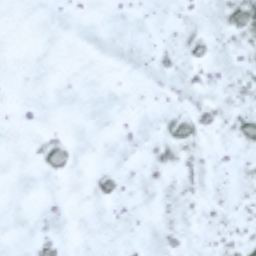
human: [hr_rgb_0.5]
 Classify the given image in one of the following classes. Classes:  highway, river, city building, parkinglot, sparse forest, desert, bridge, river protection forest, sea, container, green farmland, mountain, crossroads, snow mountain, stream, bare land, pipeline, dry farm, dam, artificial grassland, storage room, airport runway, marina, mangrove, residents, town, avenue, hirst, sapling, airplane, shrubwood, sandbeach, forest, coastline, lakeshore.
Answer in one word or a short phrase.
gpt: snow mountain